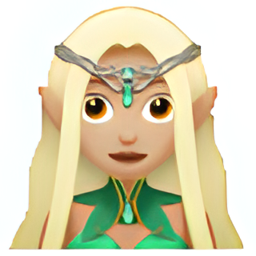
Name: woman elf medium light skin tone
Emoji: 🧝🏼‍♀️
Group: People & Body
Sub-group: person-fantasy